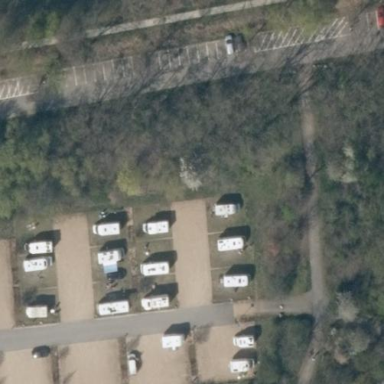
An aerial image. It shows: Caravan site with sanitary dump station for travelers.